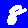
Digit: 8